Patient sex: M
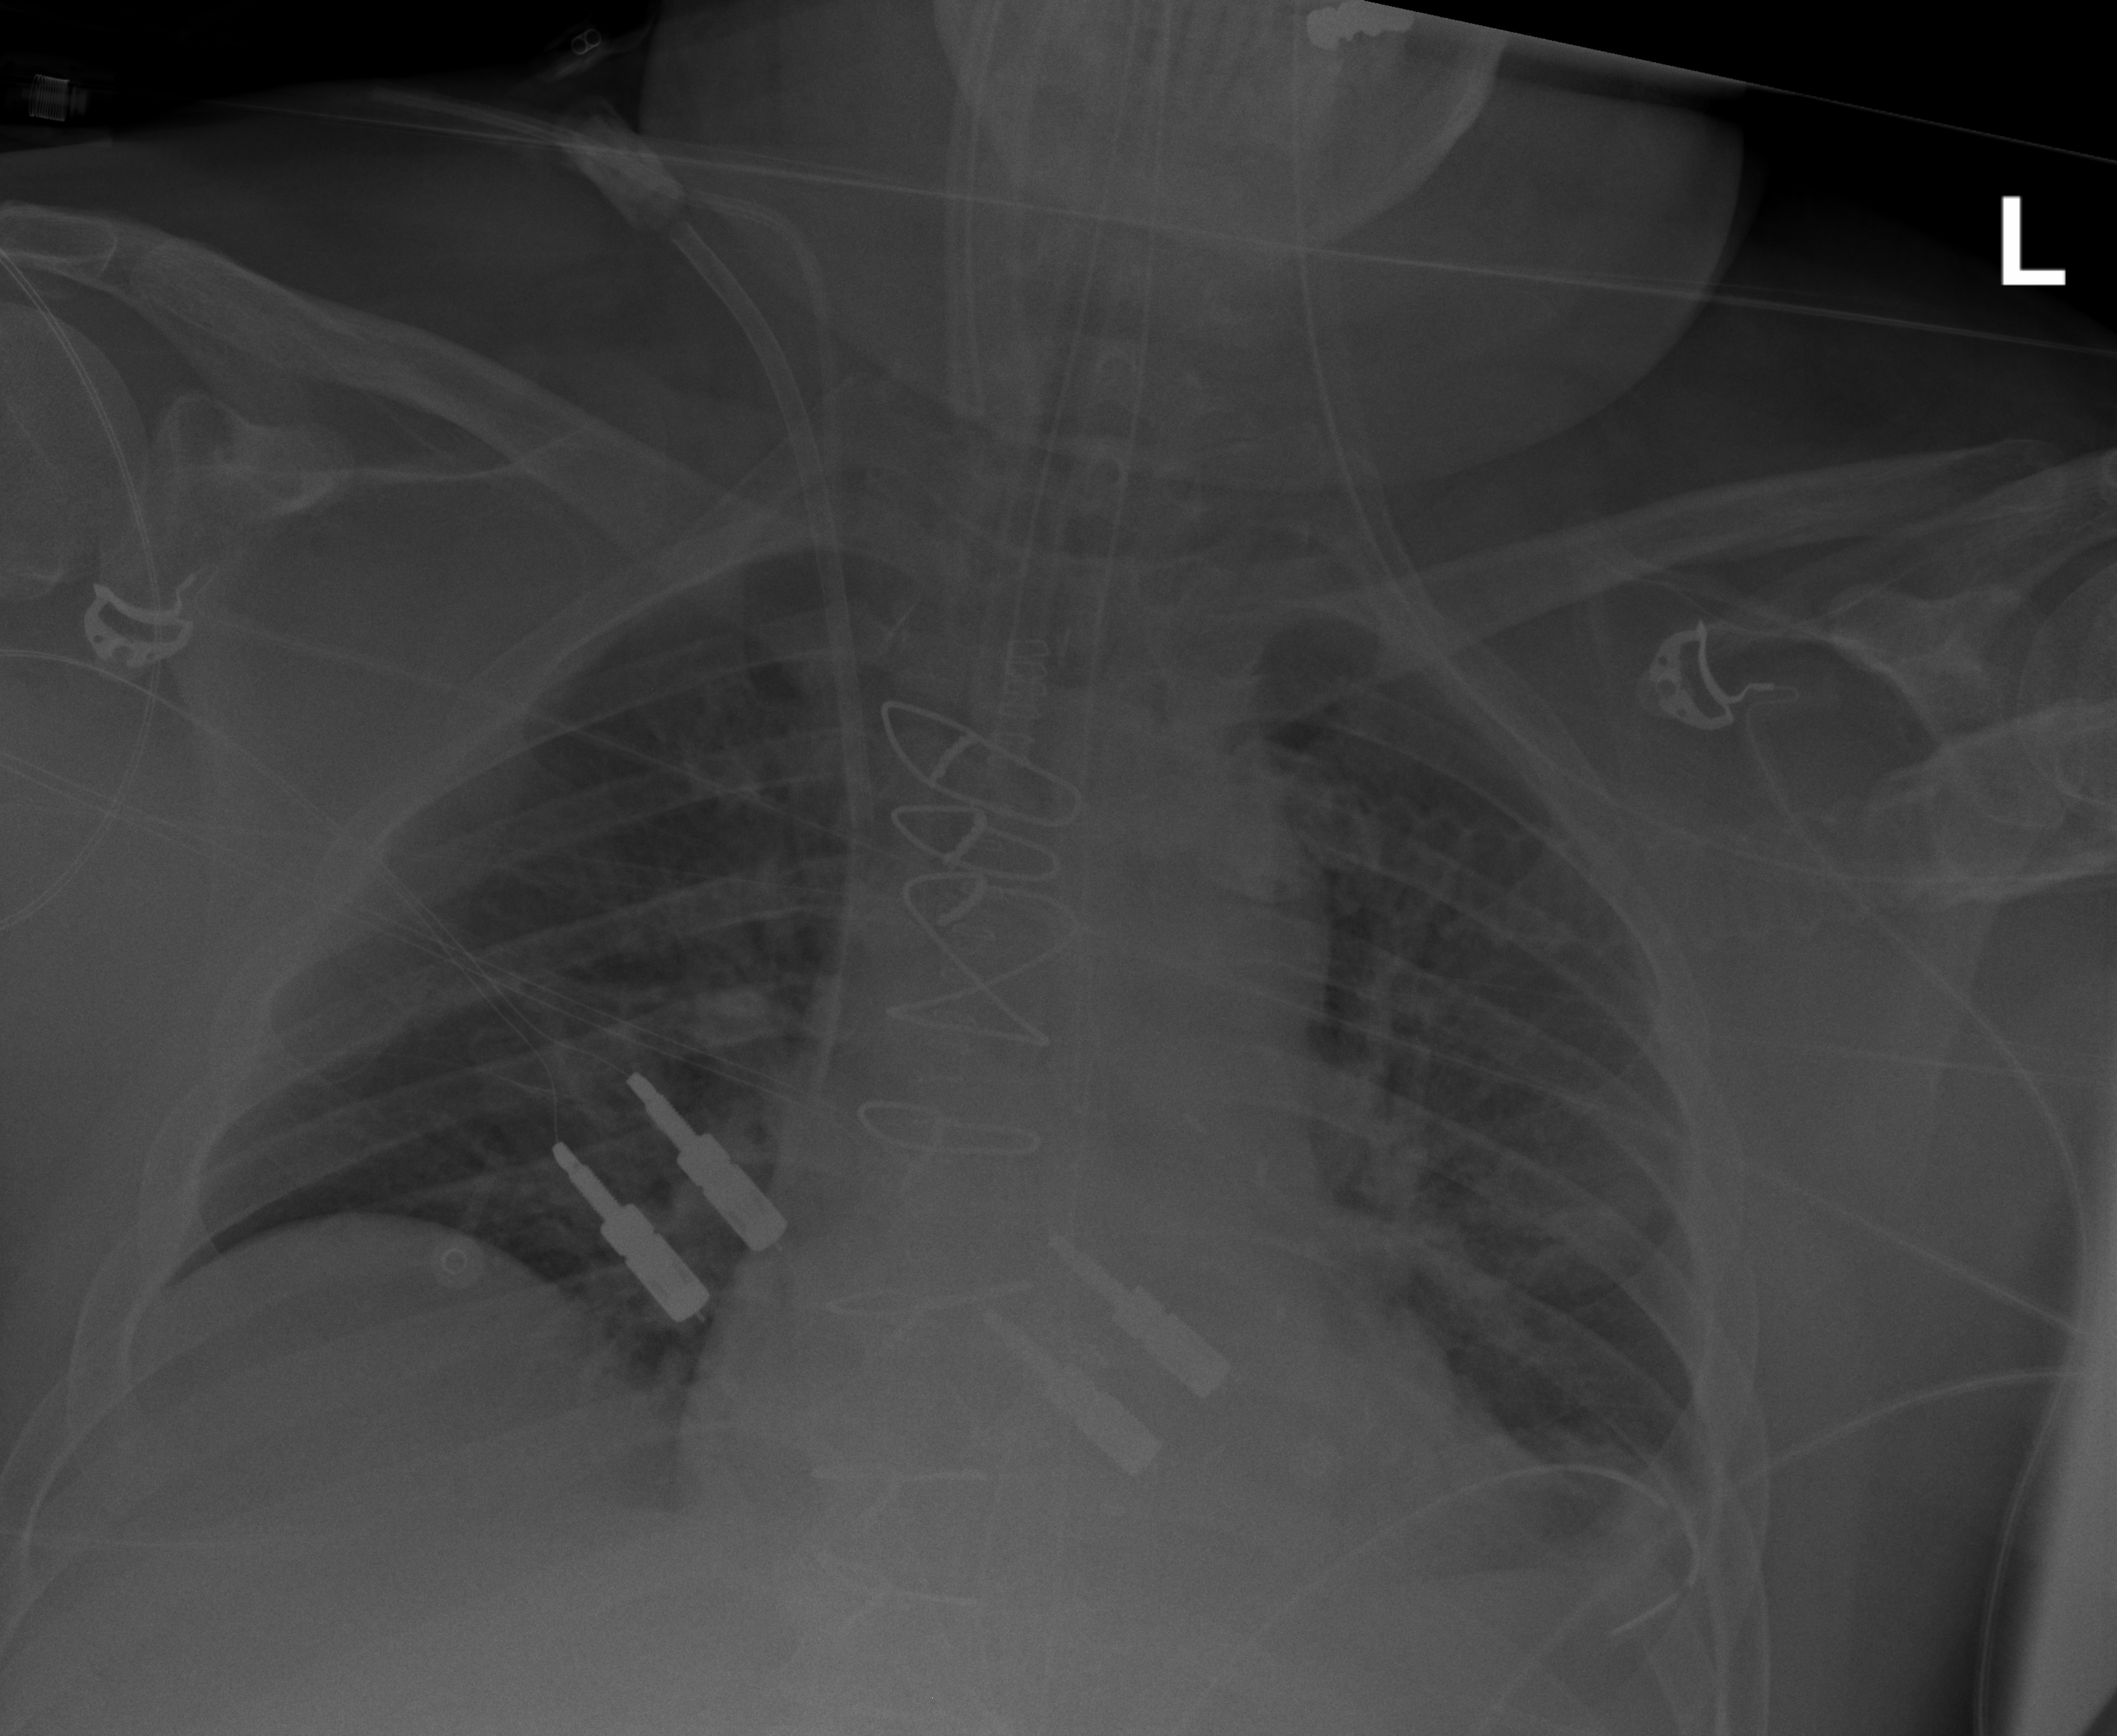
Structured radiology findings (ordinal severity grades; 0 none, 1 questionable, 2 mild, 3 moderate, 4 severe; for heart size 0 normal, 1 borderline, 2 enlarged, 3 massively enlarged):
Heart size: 1
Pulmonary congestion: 3
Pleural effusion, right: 0
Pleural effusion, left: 2
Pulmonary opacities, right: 2
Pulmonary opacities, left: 2
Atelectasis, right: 0
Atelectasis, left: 2